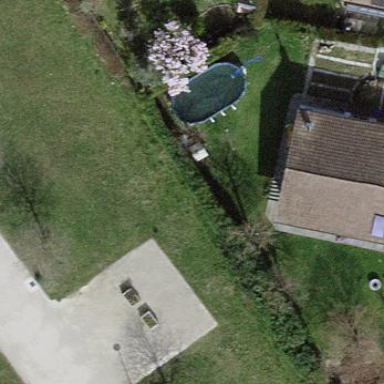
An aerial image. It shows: Garden enclosed by fence.